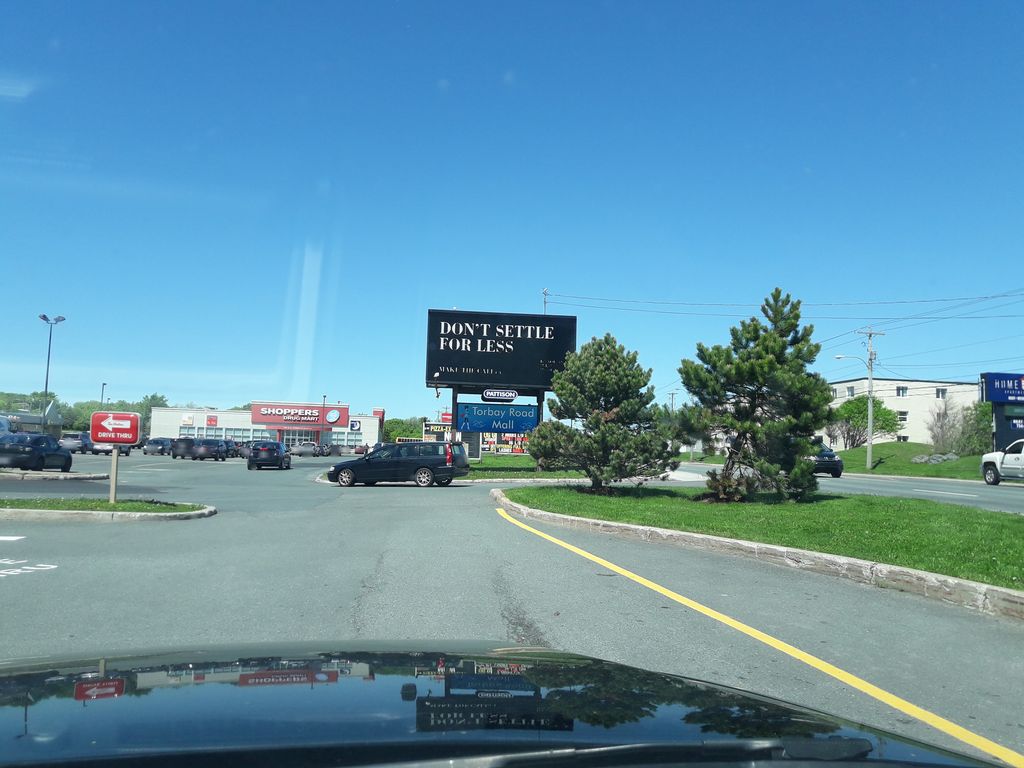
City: st_johns